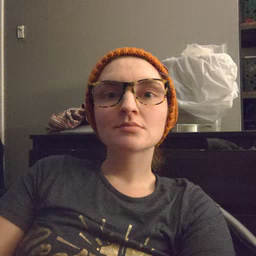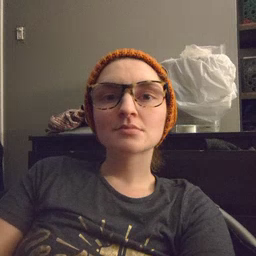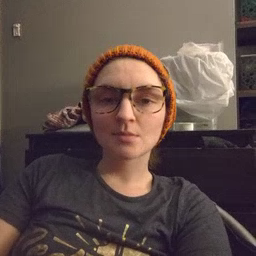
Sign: brother